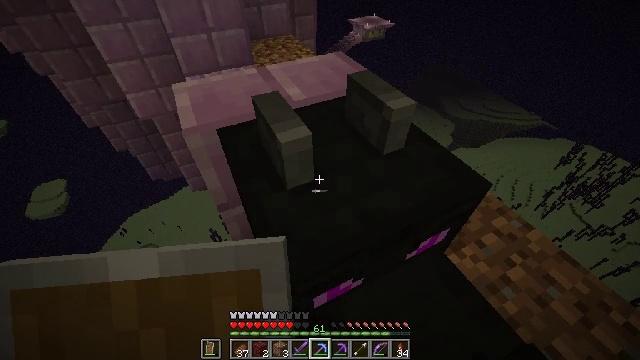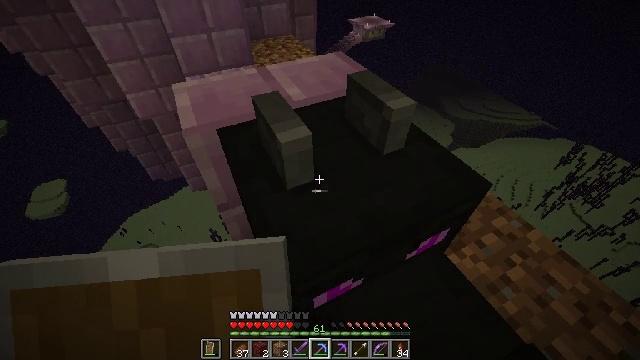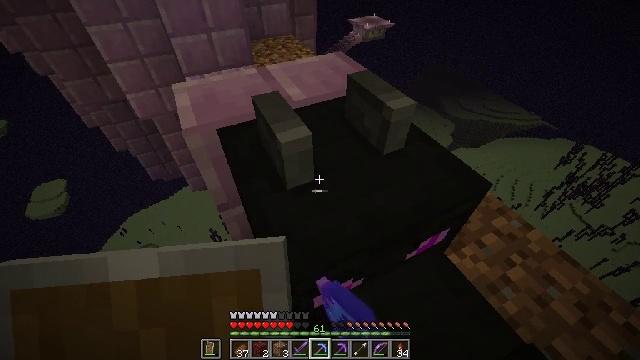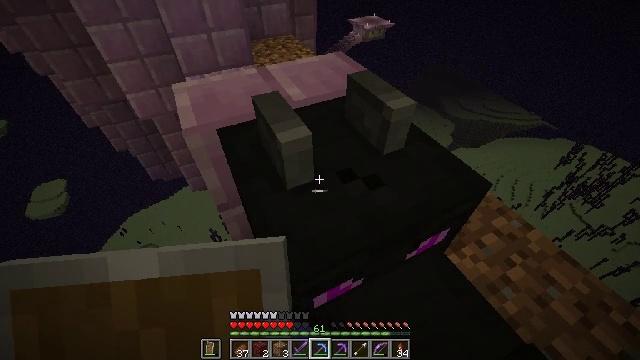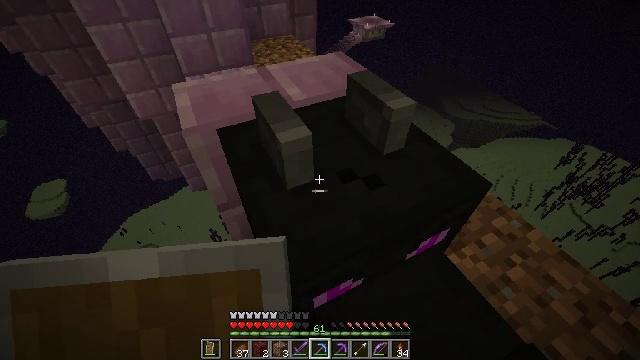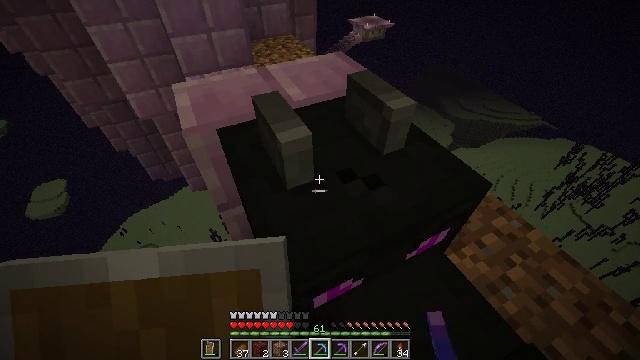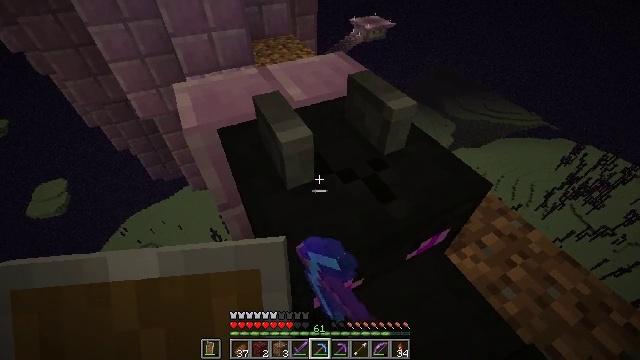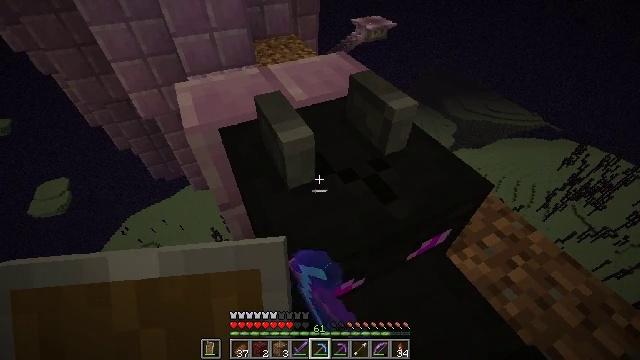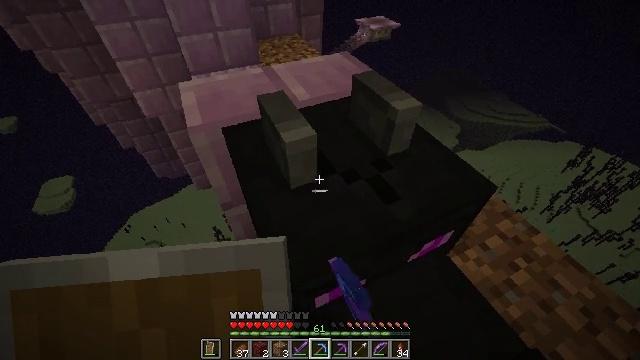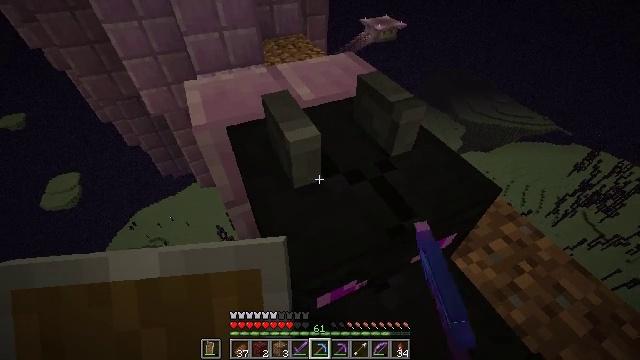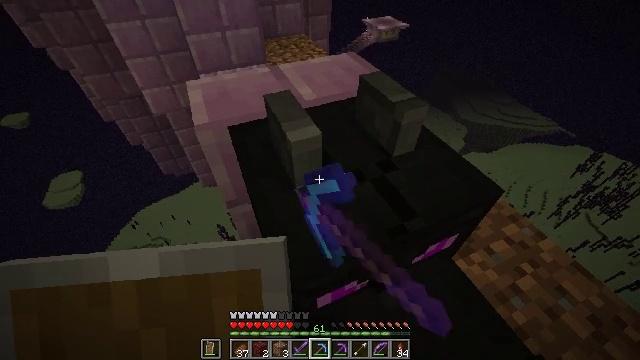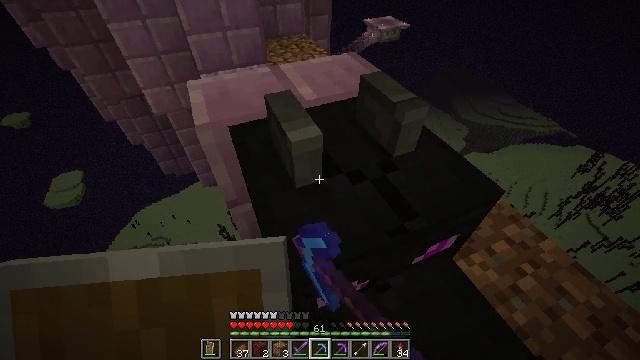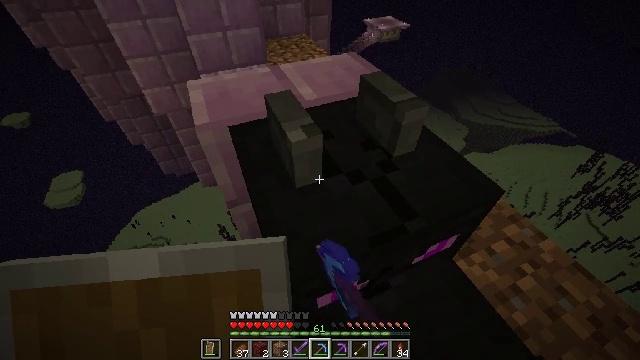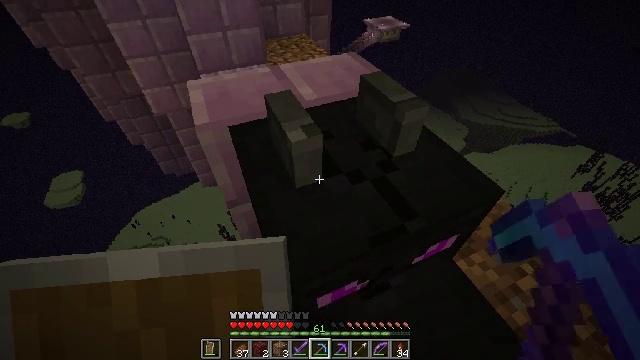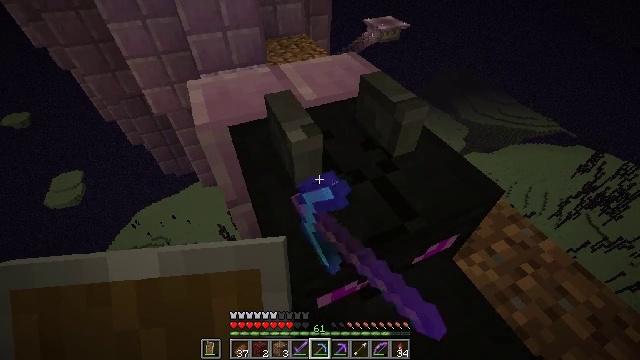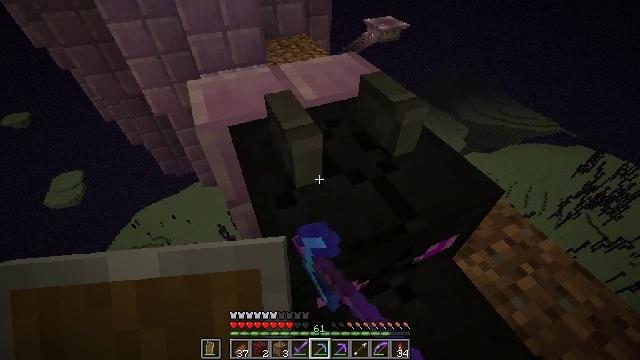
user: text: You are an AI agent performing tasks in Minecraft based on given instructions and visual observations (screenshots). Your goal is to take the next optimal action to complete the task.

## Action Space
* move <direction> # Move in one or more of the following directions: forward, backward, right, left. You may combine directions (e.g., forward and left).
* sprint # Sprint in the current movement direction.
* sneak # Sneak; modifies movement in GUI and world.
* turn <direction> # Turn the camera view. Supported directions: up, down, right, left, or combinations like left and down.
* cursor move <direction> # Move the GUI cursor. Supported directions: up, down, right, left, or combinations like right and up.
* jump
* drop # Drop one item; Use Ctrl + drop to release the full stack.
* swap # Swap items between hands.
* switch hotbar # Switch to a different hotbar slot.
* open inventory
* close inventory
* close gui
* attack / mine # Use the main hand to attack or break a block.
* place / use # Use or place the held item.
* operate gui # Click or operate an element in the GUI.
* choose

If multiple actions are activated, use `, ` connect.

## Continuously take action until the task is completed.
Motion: motion action
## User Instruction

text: Collect the dragon head from its wall placement.
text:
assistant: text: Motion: attack / mine
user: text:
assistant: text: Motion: attack / mine
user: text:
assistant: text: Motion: attack / mine
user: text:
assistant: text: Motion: attack / mine
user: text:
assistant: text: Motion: attack / mine
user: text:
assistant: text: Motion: attack / mine
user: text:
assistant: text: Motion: attack / mine
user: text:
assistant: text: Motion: attack / mine
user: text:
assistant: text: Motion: turn left, attack / mine
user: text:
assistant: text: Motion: attack / mine
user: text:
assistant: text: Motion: attack / mine
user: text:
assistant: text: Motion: attack / mine
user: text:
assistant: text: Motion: attack / mine
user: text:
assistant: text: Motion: attack / mine
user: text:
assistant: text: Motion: attack / mine
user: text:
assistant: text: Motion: attack / mine
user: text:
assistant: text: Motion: attack / mine
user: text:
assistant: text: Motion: attack / mine
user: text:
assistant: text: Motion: attack / mine
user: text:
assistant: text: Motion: attack / mine
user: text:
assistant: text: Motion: attack / mine
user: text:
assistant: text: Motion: attack / mine
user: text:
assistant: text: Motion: attack / mine
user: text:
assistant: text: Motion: attack / mine
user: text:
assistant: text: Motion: attack / mine
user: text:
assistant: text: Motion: attack / mine
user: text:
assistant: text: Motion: attack / mine
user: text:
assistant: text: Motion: attack / mine
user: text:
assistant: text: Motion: attack / mine
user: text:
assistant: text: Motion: attack / mine